Interaction volume radius: 10 \u00c5
Interaction volume height: 35 \u00c5
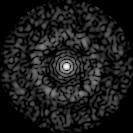
Disorder parameter: 0.835